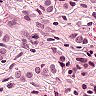
Metastatic tissue present: yes